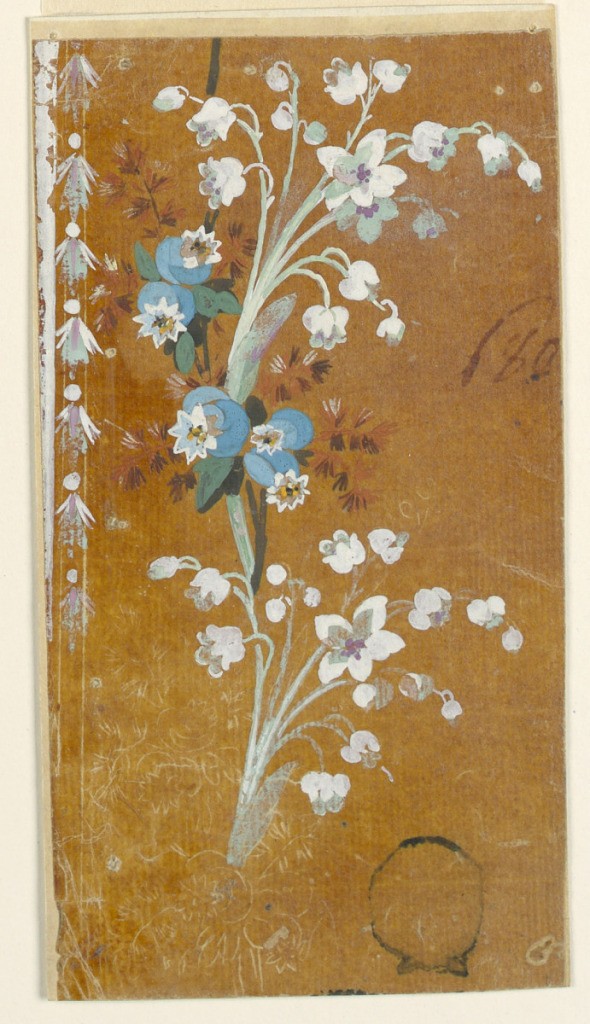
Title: Design for the Embroidered Decoration of a Man's Waistcoat of the "Fabrique de St. Ruf"
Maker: Fabrique de Saint Ruf, Lyon, France
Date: ca. 1785
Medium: Brush and gouache, incised lines on glazed tracing paper mounted on cardboard
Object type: Drawing
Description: At left is a white strip and a vertical row of leaves. An undulated flower stem which includes lillies of the valley rises at right, one and a half repeats being shown. Written in ink at the right edge: "P 80[?]" (the last figure is missing)